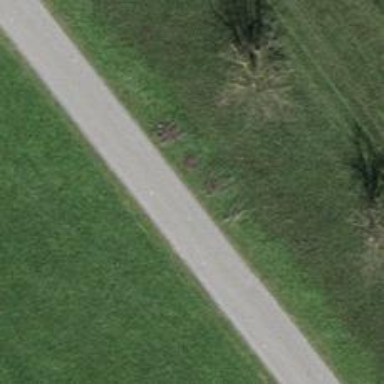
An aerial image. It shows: Residential road with asphalt surface.